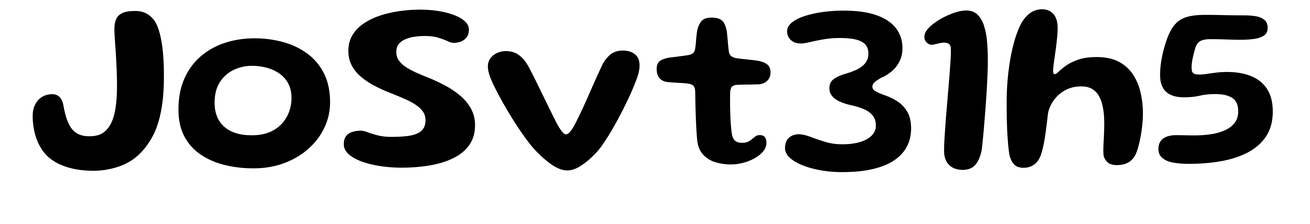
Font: Gluten_Medium